Field crop: maize
Growth stage: 2
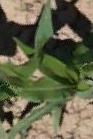
Species: maize